Question: When i type :
$some = new Some();
$some->
I first see realy much trash in the form of base functions, global variables and etc.
But not methods or properties of class.
I will see this only if i will type more symbols, but its very inconveniently .
I already install "php intelephense", "php intellisense" and "phpfmt" intentions, but this hasn't helped.
How it looks like:

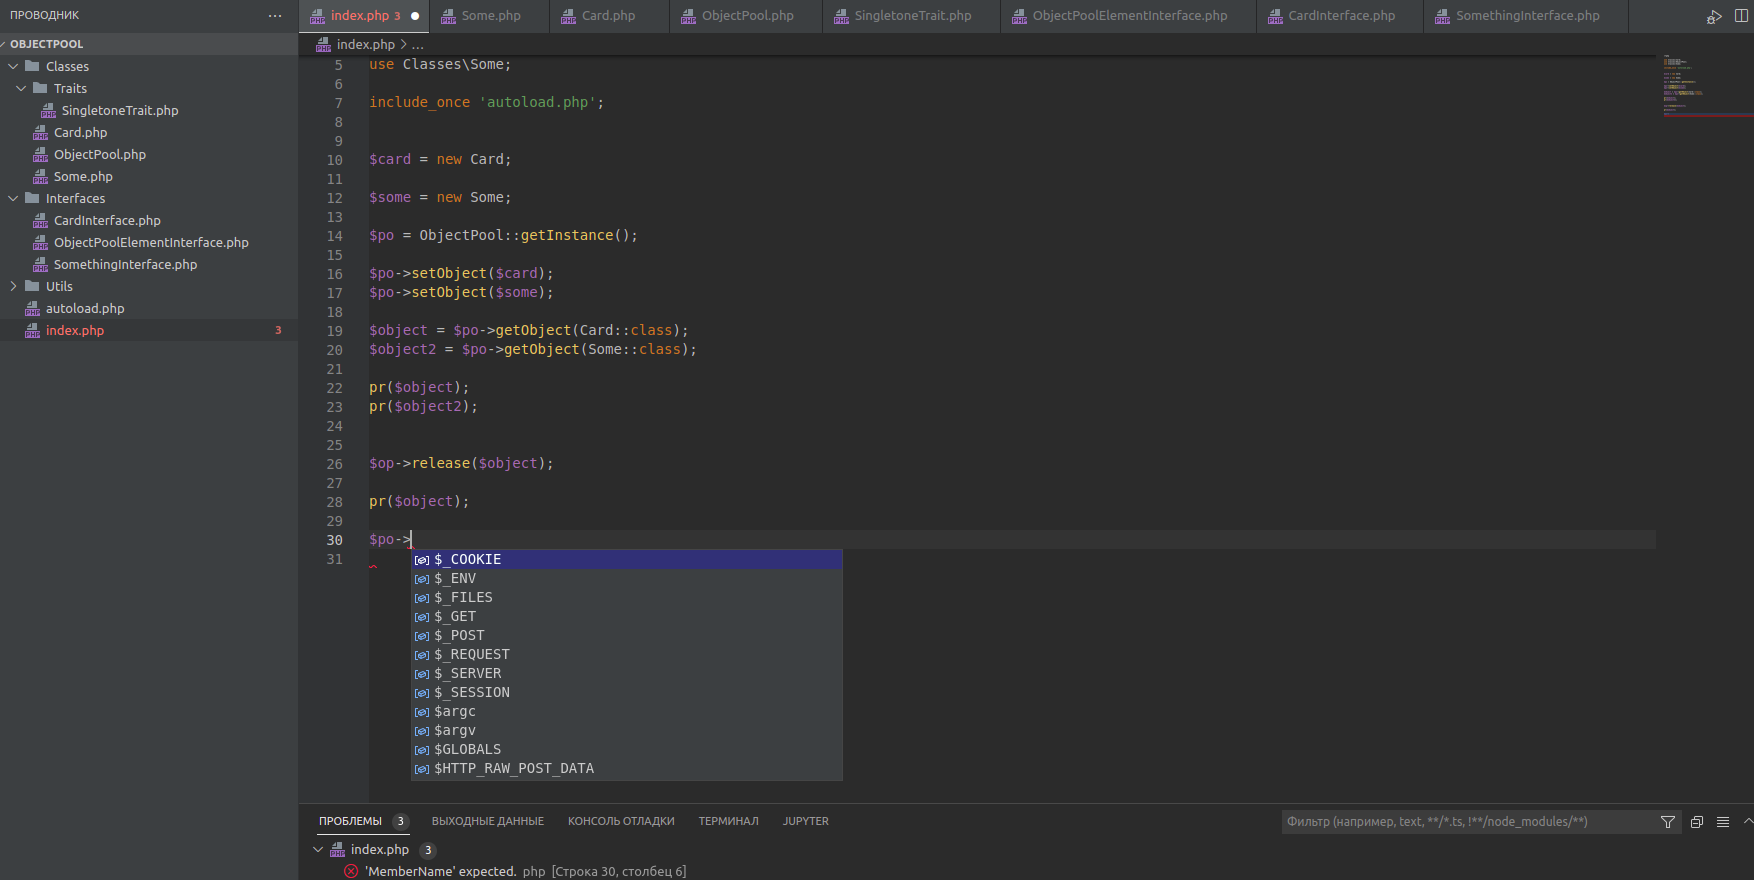
Answer: You should disable 'php.suggest.basic' parameter in VSCode settings (paste in search on settings page)